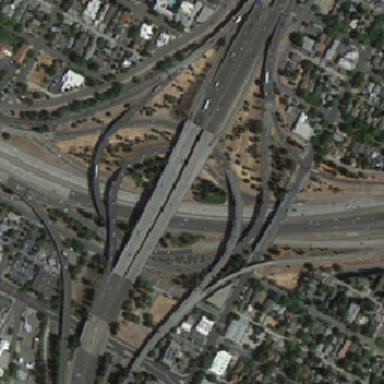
The viaduct is crossing .